Question: I have written a function that plots a number of lines along an axis, stacking them where they overlap. Below is the code, a sample table, and the image that it produces.
The plot is mostly exactly what I was looking for but for a few things (in order of importance):
1. Plotting the segments is an extremely slow process: about 1 segment every 0.5 seconds. Considering they are just lines I expected something much faster. I don't know the cause of this. I know that explicit loops can be slow in R so it might be this, or should I be plotting off-screen somehow and then pushing the plot to screen afterwards? Finding a time efficient method for plotting this kind of map is important because my tables can easily be tens of thousands of rows long.
2. I can't find any way of specifying the gap between y positions to be a fixed distance regardless of the number of Y positions. At the extreme, plotting just two segments produces a plot with the segments very far apart from each other.
Can anyone help me with either of these points (or indeed, anything else I could be doing better)?
(In this code reads == segments)
The function:
'''
viewReads <- function(reads){
# sort by start
sorted <- reads[order(reads$start),];
#---
# In the first iteration we work out the y-axis
# positions that segments should be plotted on
# segments should be plotted on the next availible
# y position without merging with another segment
#---
yread <- c(); #keeps track of the x space that is used up by segments
# get x axis limits
minstart <- min(sorted$start);
maxend <- max(sorted$end);
# initialise yread
yread[1] <- minstart - 1;
ypos <- c(); #holds the y pos of the ith segment
# for each read
for (r in 1:nrow(sorted)){
read <- sorted[r,];
start <- read$start;
placed <- FALSE;
# iterate through yread to find the next availible
# y pos at this x pos (start)
y <- 1;
while(!placed){
if(yread[y] < start){
ypos[r] <- y;
yread[y] <- read$end;
placed <- TRUE;
}
# current y pos is used by another segment, increment
y <- y + 1;
# initialize another y pos if we're at the end of the list
if(y > length(yread)){
yread[y] <- minstart-1;
}
}
}
# find the maximum y pos that is used to size up the plot
maxy <- length(yread);
sorted$ypos <- ypos;
# Now we have all the information, start the plot
plot.new();
plot.window(xlim=c(minstart, maxend+((maxend-minstart)/10)), ylim=c(1,maxy));
axis(3);
#---
# This second iteration plots the segments using the found y pos and
# the start and end values
#---
for (r in 1:nrow(sorted)){
read <- sorted[r,];
# colour dependent on strand type
if(read$strand == '+'){
color = 'blue'
}else{
color = 'red'
}
#plot this segment!
segments(read$start, maxy-read$ypos, read$end, maxy-read$ypos, col=color);
}
}
'''
Sample code:
'''
start end strand
86 115 +
87 115 +
91 116 +
88 117 +
91 117 +
98 125 -
104 131 +
104 131 +
106 132 -
104 134 +
104 134 +
104 134 +
106 134 +
106 134 +
106 134 +
106 134 +
106 134 +
106 135 +
106 135 +
106 135 +
106 135 +
106 135 +
106 135 +
106 135 +
108 135 +
108 135 +
108 135 +
108 135 +
108 135 +
108 135 +
108 135 +
108 135 +
108 135 +
108 135 +
108 135 +
108 135 +
108 135 +
108 135 +
108 135 +
108 135 +
108 135 +
108 135 +
108 135 +
108 135 +
109 135 +
116 135 -
106 136 +
106 136 +
106 136 +
108 136 +
108 136 +
108 136 +
108 136 +
108 136 +
108 136 +
108 136 +
108 136 +
108 136 +
108 137 +
108 137 +
109 137 -
108 138 +
108 138 +
108 138 +
108 138 +
112 138 +
112 139 +
119 141 +
116 143 +
121 145 +
127 145 -
119 146 +
121 148 +
142 169 -
142 169 -
160 185 -
162 185 -
165 185 -
'''
result:

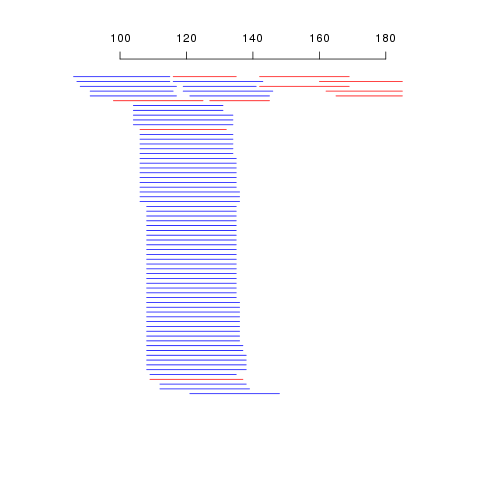
Answer: Sorry, I don't have time for a worked-through example, but 'segments()' (as well as other functions, like 'polygons()', 'points()', etc can take their arguments as vectors, such that you can do all of your drawing in a single function call. Often preparing the arguments prior to plotting ('apply()'ing or looping if necessary) can be way faster than repeated calls to these drawing functions. The answer in this post: <URL>